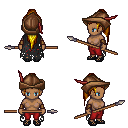
a pixel art fantasy rpg character, female body template, human, dark skin, black tattered cape, red pants, blonde extra-long topknot hairstyle, leather cap, cloth bracers, ghillies, spear, four views (front, back, left, right), 2x2 character sprite sheet, small pixel art, hard edges, no anti-aliasing